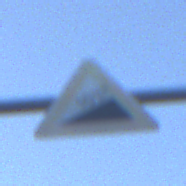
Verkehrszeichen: Steigung10
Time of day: SunriseSunset
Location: Outdoor (RoadRail)
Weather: Clear
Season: NotSpecified
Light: Natural